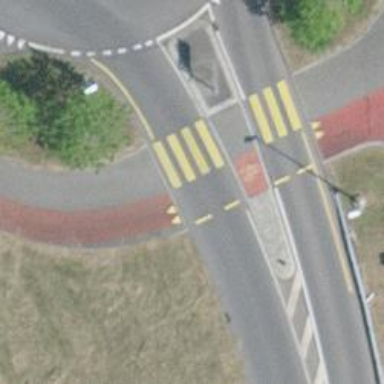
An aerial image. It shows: Kerb serving as barrier.